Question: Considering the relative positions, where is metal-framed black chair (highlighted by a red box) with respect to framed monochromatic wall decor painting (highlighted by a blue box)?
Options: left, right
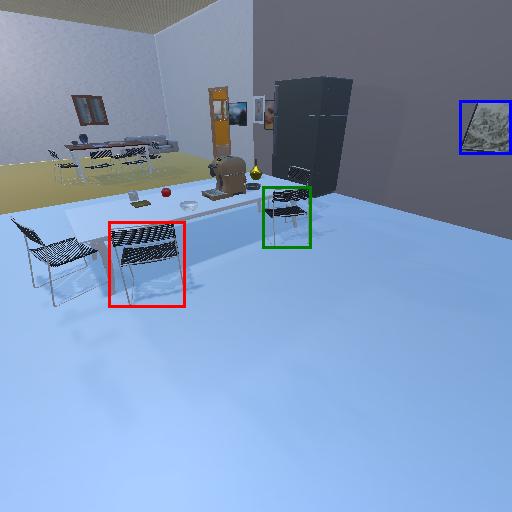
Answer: left